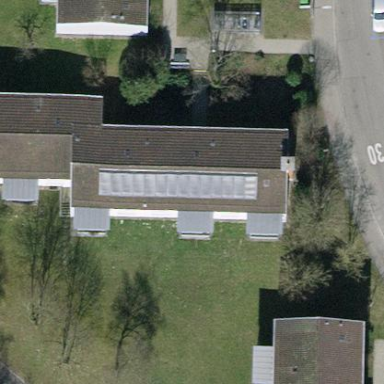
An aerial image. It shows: Tile-roofed apartment building.